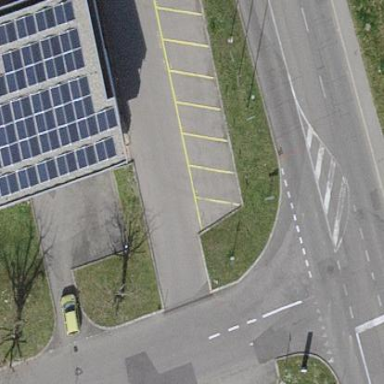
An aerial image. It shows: Street-side parking area.